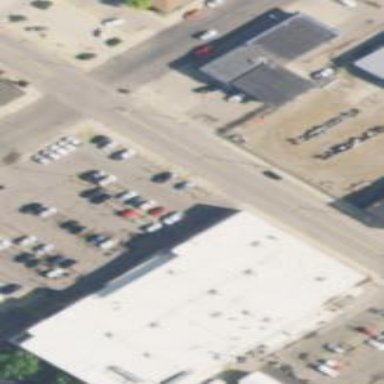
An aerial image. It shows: Retail building.